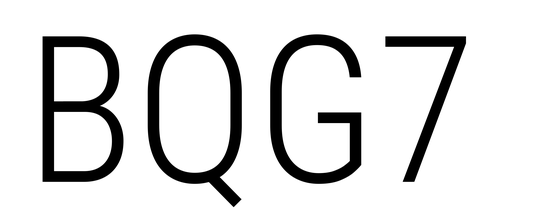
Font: Roboto_Condensed_Light